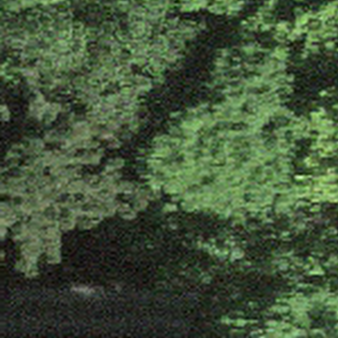
Label: other